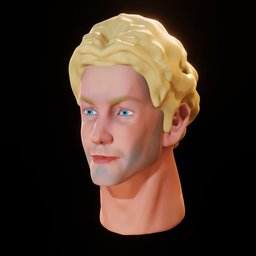
Label: people